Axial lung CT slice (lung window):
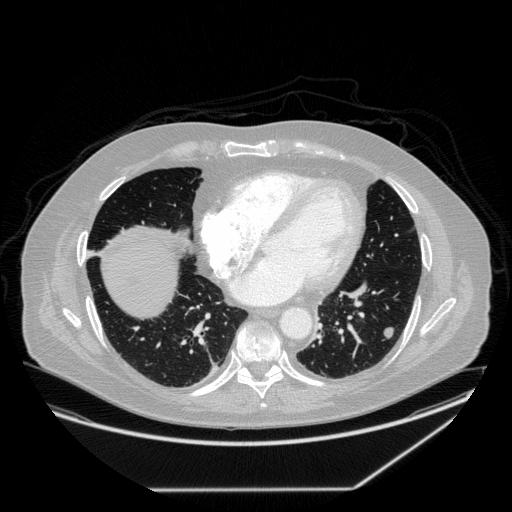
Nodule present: yes
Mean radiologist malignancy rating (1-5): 3.75